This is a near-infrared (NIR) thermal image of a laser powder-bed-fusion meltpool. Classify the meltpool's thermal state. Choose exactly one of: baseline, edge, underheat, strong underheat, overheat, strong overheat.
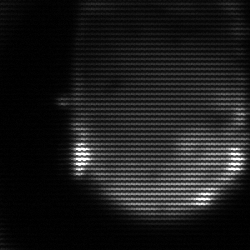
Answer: edge